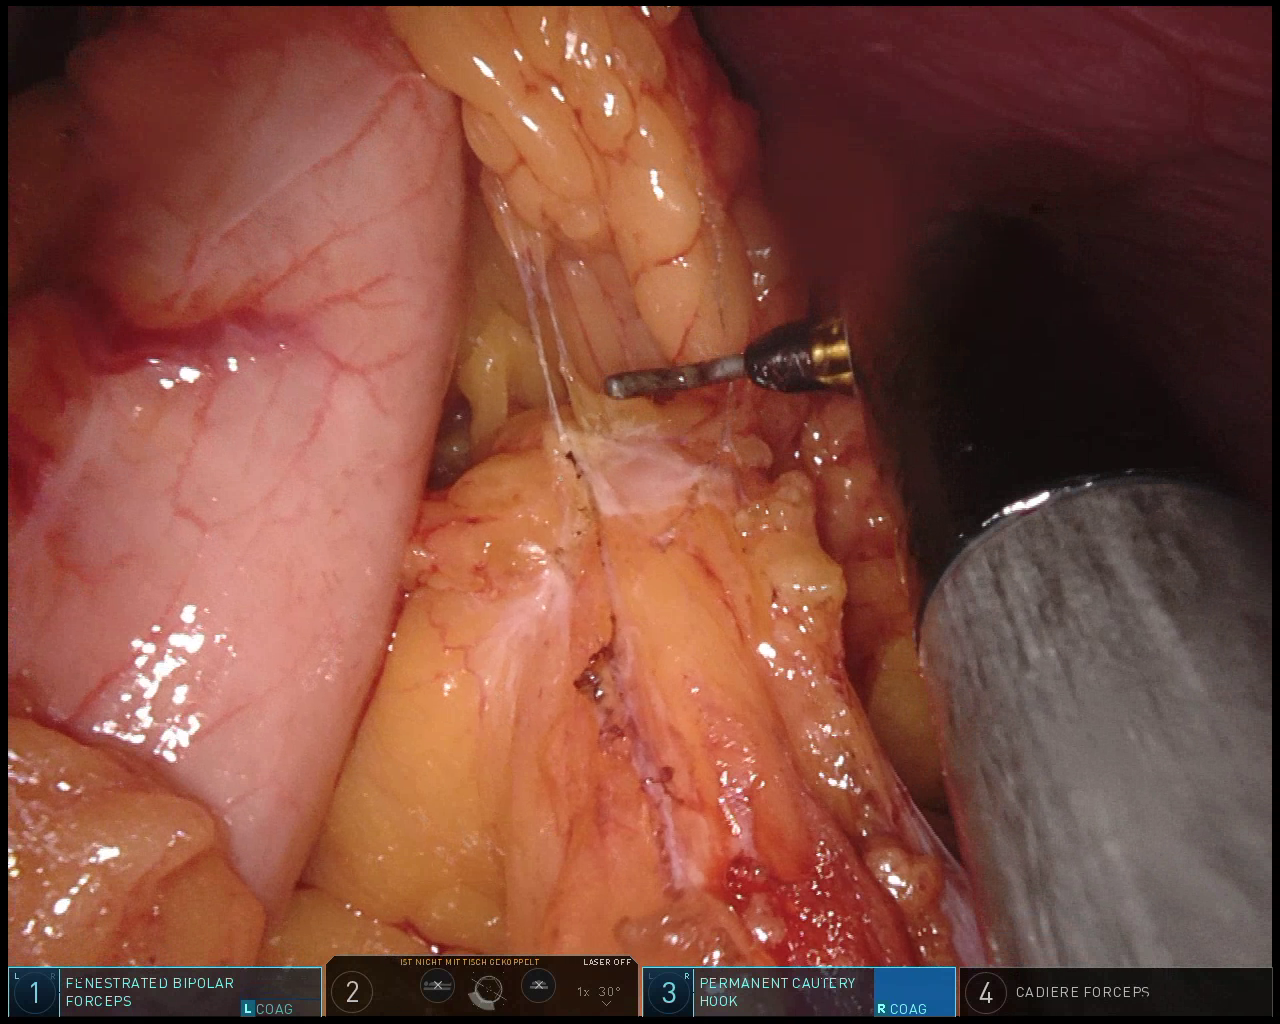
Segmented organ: stomach
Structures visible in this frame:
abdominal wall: yes
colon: yes
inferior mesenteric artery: no
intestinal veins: no
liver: no
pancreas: no
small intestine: no
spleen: no
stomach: yes
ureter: no
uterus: no
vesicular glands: no